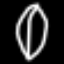
Label: leaf